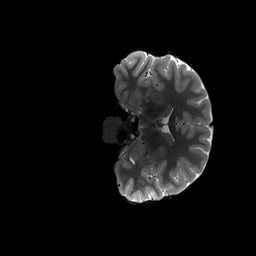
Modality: T2w
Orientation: coronal
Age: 18
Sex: female
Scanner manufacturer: siemens
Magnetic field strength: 3 T
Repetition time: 3.2 s
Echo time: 0.564 s